Interaction volume radius: 5 \u00c5
Interaction volume height: 20 \u00c5
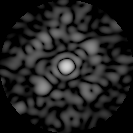
Disorder parameter: 0.6421